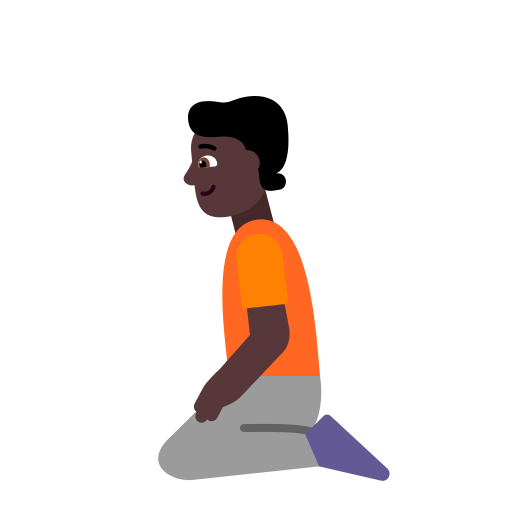
person kneeling flat dark